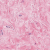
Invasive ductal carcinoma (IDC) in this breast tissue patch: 0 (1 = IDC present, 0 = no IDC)